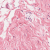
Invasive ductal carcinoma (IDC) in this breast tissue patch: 0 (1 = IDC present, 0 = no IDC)